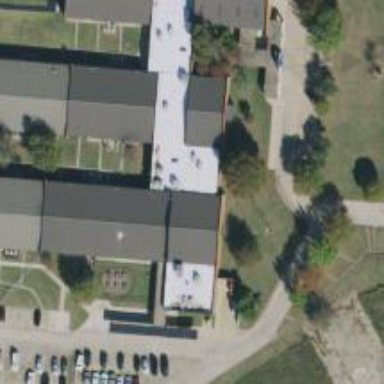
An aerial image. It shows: School building.